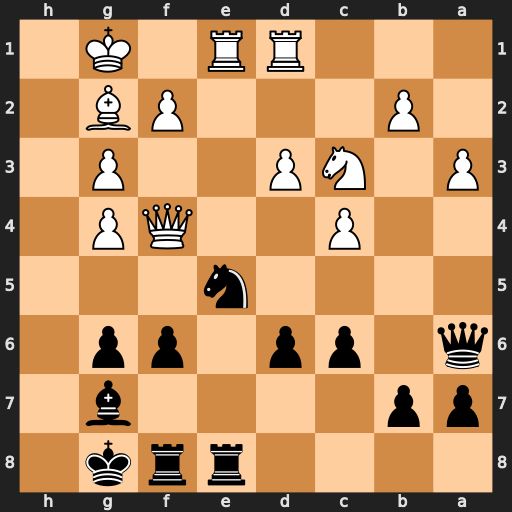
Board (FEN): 4rrk1/pp4b1/q1pp1pp1/4n3/2P2QP1/P1NP2P1/1P3PB1/3RR1K1
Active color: b
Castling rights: -
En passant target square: -
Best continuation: Nxd3 Rxd3 Rxe1+